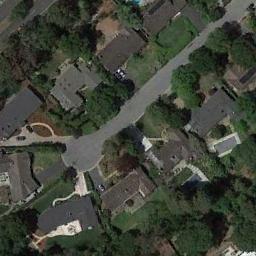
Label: medium_residential